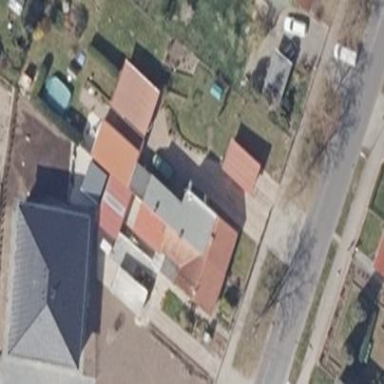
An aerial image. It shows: Simple house.